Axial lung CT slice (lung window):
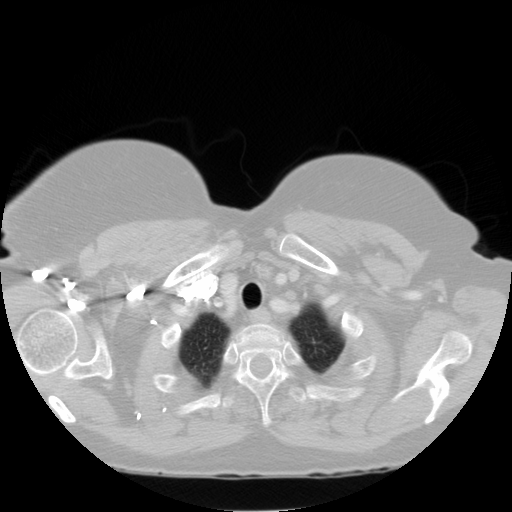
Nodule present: no